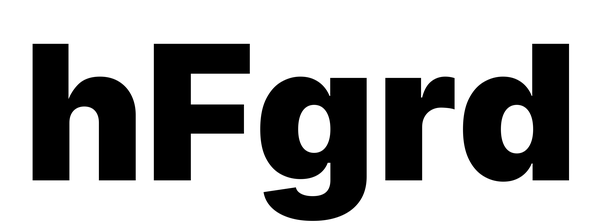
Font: Inter_Black